Interaction volume radius: 5 \u00c5
Interaction volume height: 20 \u00c5
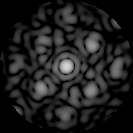
Disorder parameter: 0.5143